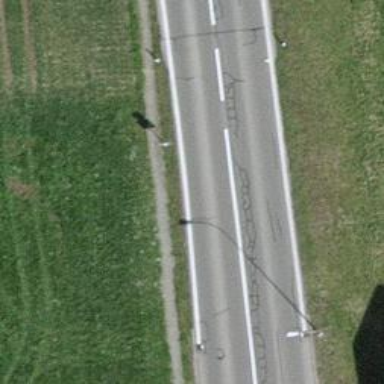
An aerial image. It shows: Secondary road with asphalt surface.